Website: macys
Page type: customer-info-address
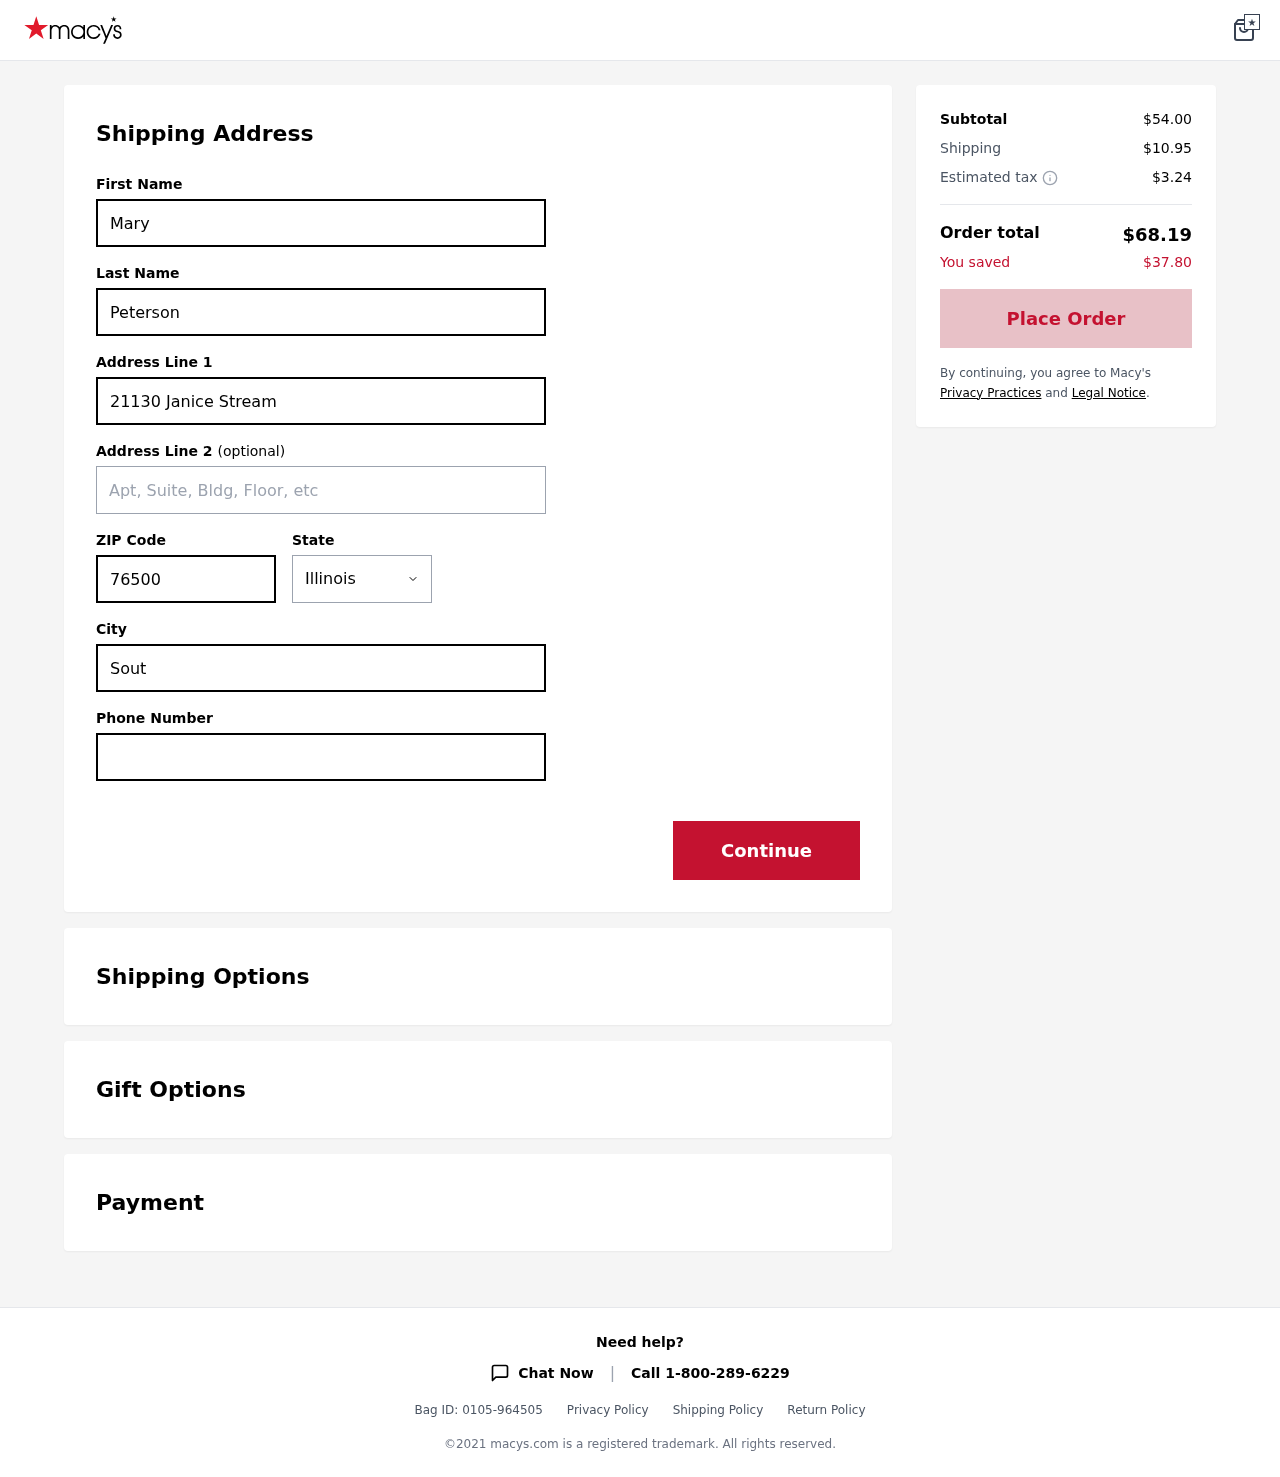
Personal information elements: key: PII_CITY
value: South Adam
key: PII_FIRSTNAME
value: Mary
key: PII_LASTNAME
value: Peterson
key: PII_PHONE
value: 8495744202
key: PII_POSTCODE
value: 76500
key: PII_STATE
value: Illinois
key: PII_STREET
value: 21130 Janice Stream
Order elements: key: ORDER_SUBTOTAL
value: $54.00
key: ORDER_SHIPPING_COST
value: $10.95
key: ORDER_TAX
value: $3.24
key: ORDER_TOTAL
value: $68.19
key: ORDER_SAVINGS
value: $37.80